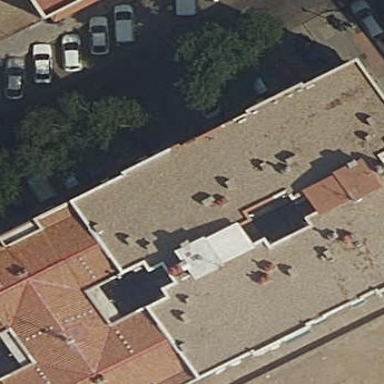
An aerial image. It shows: View of apartment building.